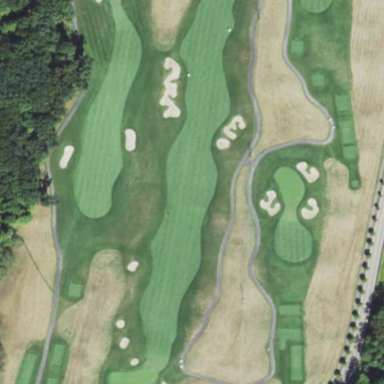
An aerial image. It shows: Grassy area designated as golf fairway.